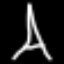
Label: The Eiffel Tower